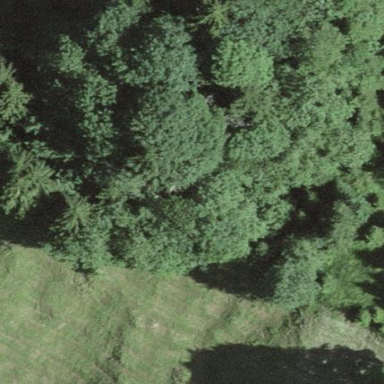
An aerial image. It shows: Forest area.